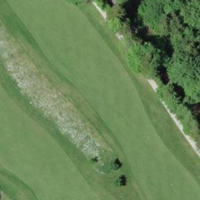
EUNIS habitat code: 53
Species observed at this site:
Clinopodium vulgare
Campanula trachelium